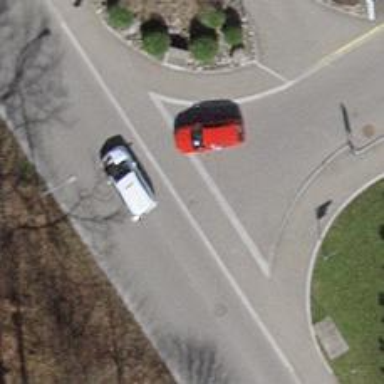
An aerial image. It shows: Unmarked crossing with traffic calming table on the road.